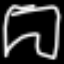
Label: pants